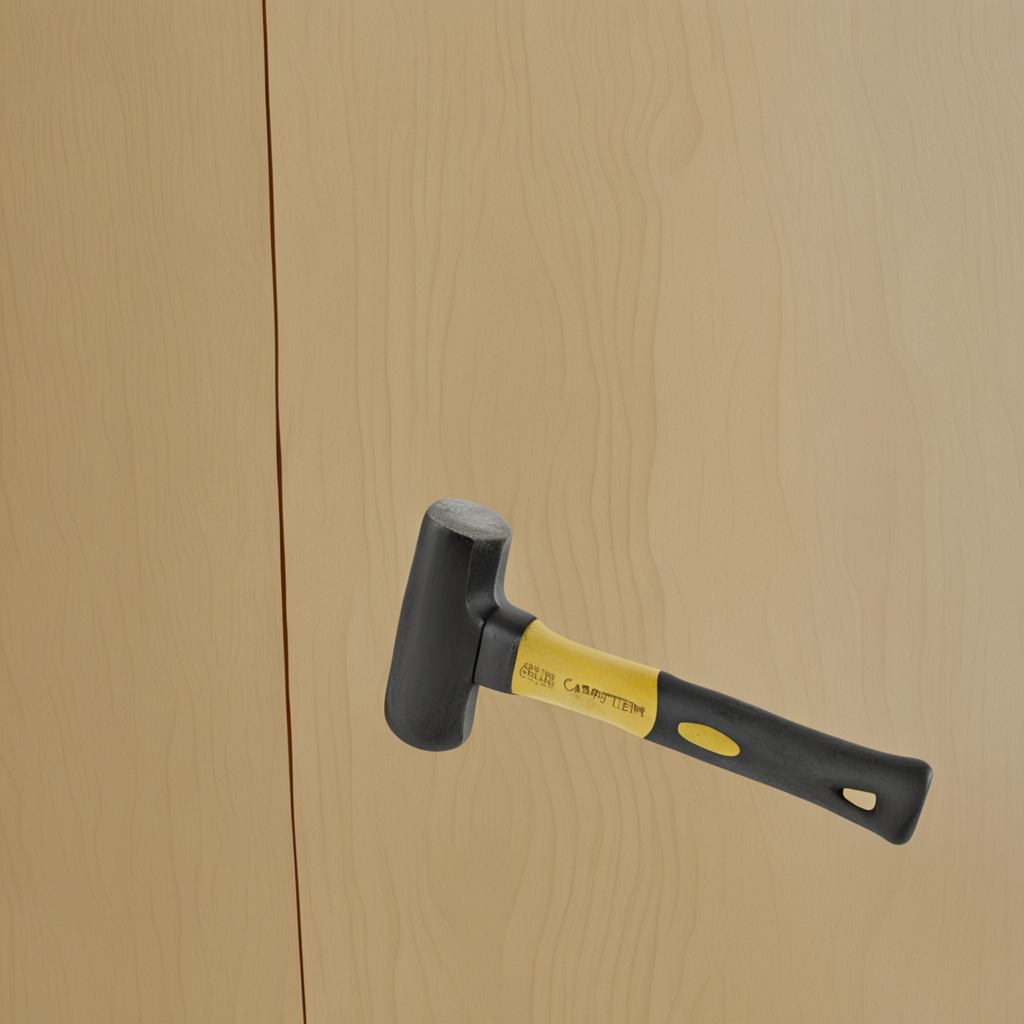
A hammer lying on a plywood surface in a paint workshop lit by afternoon window light